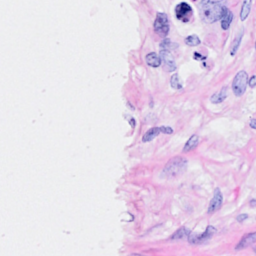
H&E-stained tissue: Breast